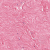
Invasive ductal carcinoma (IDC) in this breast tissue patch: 0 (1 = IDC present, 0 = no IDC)